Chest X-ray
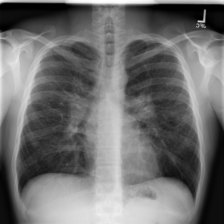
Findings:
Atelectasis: negative
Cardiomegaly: negative
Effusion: negative
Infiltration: negative
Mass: negative
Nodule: negative
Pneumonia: negative
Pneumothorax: negative
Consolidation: negative
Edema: negative
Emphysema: negative
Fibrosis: negative
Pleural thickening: negative
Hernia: negative